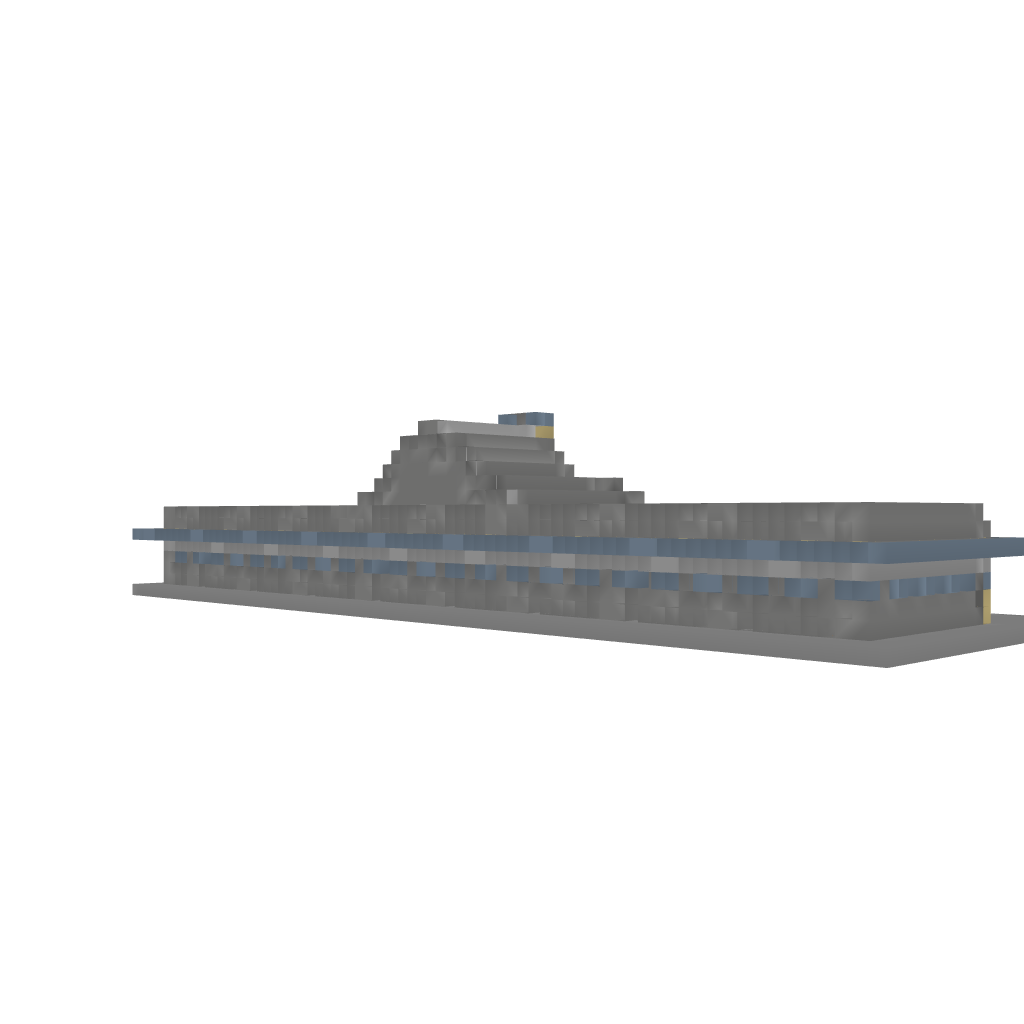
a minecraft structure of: Medieval Japanese Building